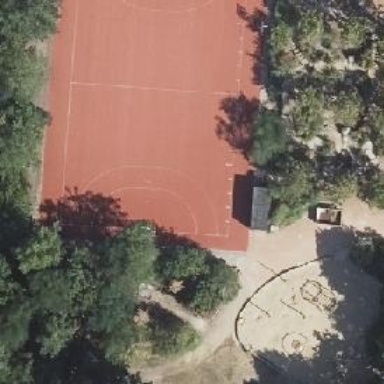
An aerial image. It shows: Handball pitch with tartan surface.